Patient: sex M, age 70
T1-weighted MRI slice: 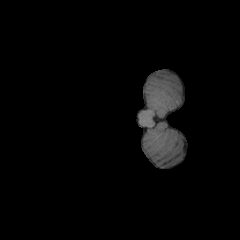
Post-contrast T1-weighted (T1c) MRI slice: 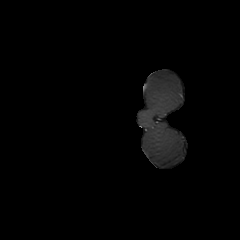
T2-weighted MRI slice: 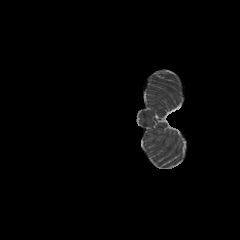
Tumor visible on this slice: no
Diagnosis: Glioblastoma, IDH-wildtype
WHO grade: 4